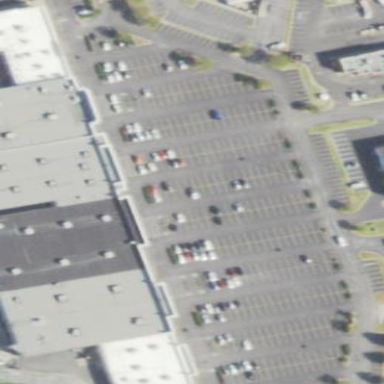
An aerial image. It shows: Mall building.